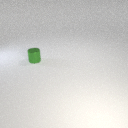
small green metal cylinder